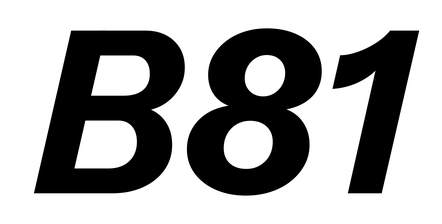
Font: InstrumentSans-Italic_Bold_Italic